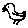
Label: bird